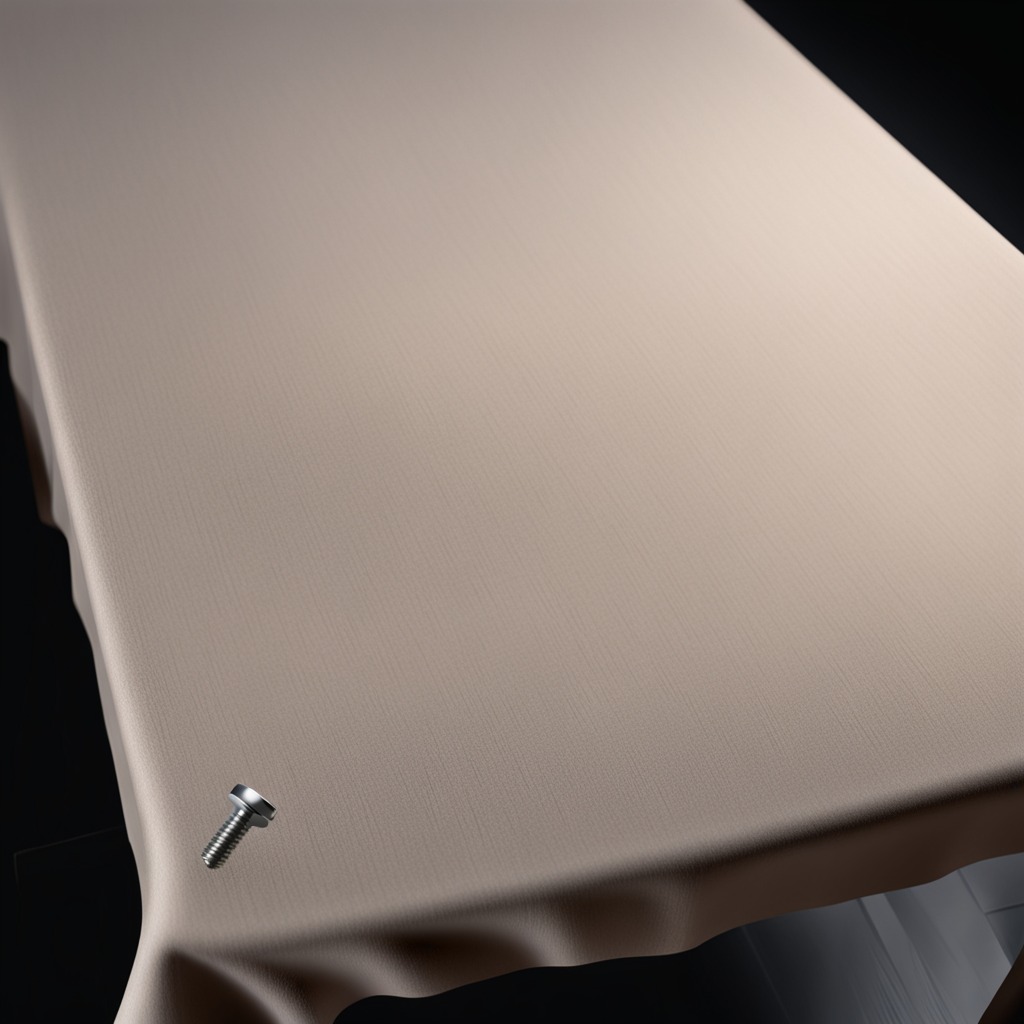
A metal screw is lying on the wooden table.